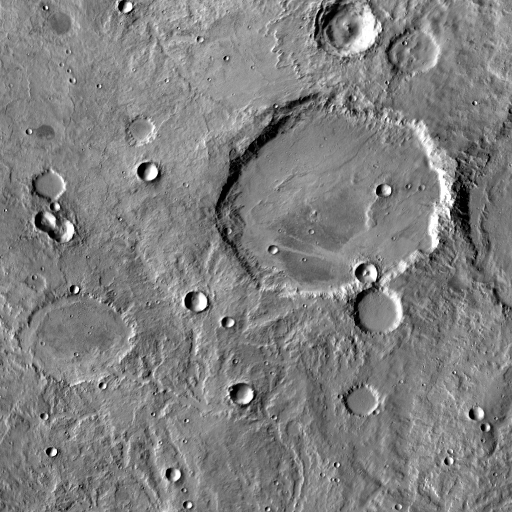
Crater classes present: Background, Other, Layered, Buried